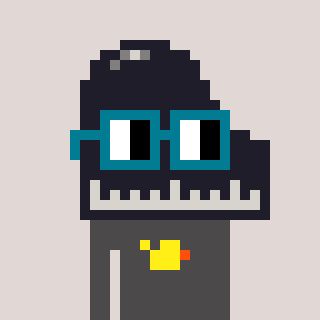
a pixel art character with square dark green glasses, a piano-shaped head and a grayscale-colored body on a warm background